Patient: sex M, age 61
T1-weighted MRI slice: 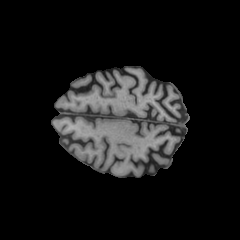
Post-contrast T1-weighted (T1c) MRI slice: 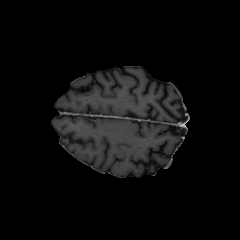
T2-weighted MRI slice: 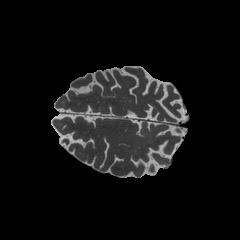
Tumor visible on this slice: no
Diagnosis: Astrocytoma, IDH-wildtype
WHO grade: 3